Aerial crown-view tile of a tropical tree (Barro Colorado Island, Panama), acquired 20250818:
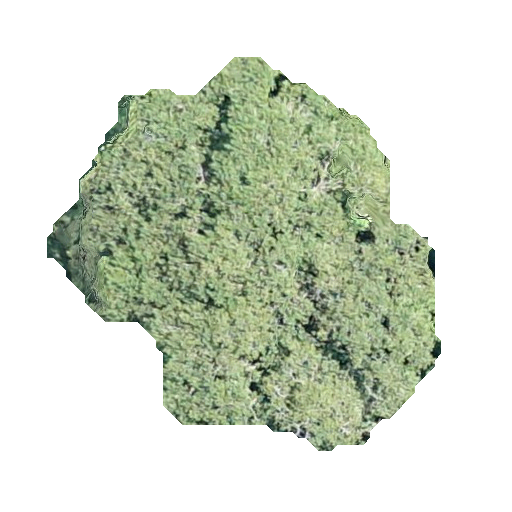
Species: Calophyllum longifolium
GBIF accepted scientific name: Calophyllum longifolium
Crown area: 145.908 m²